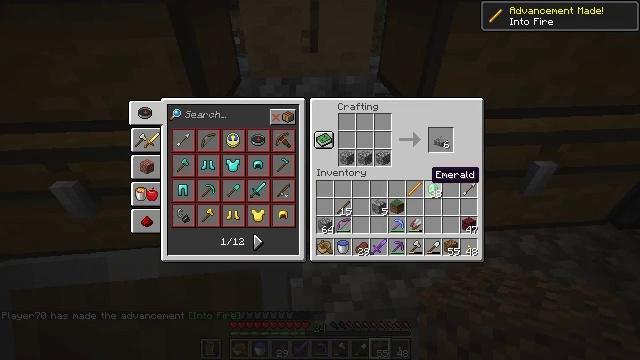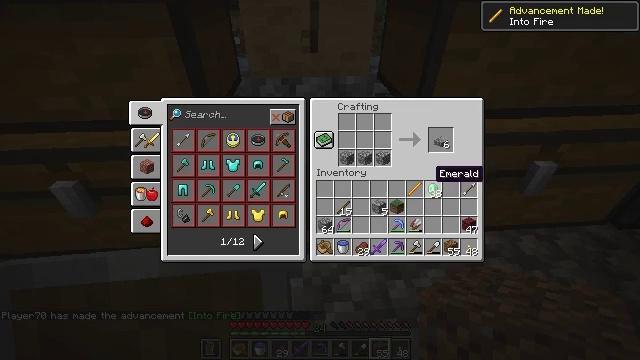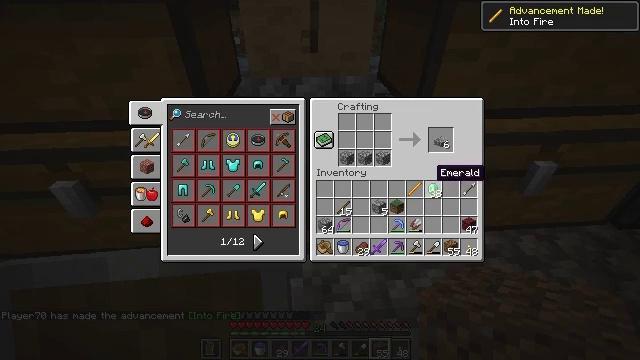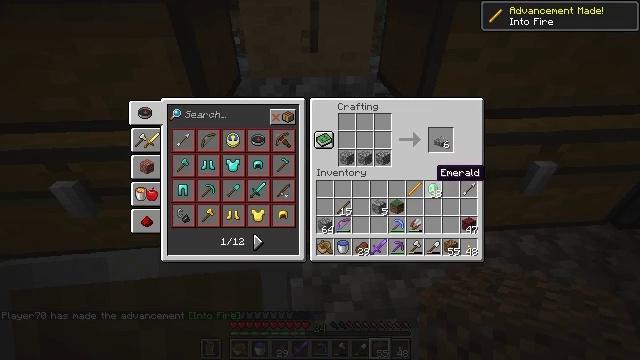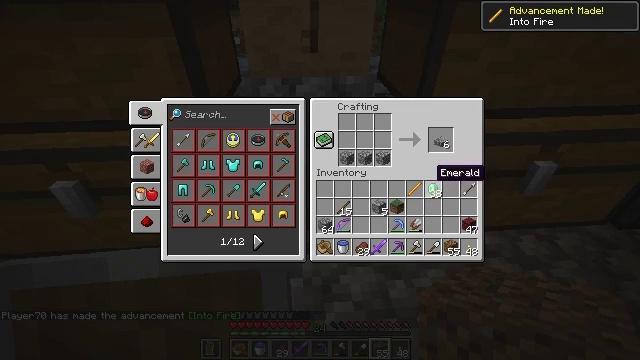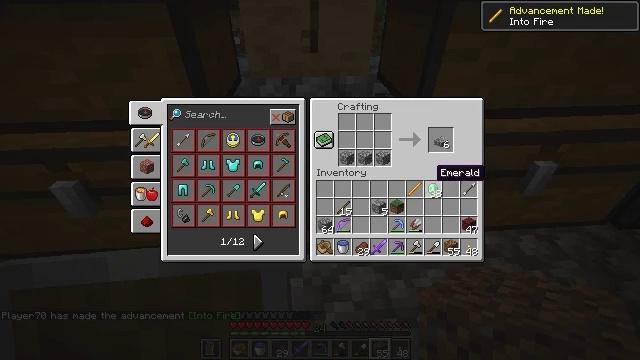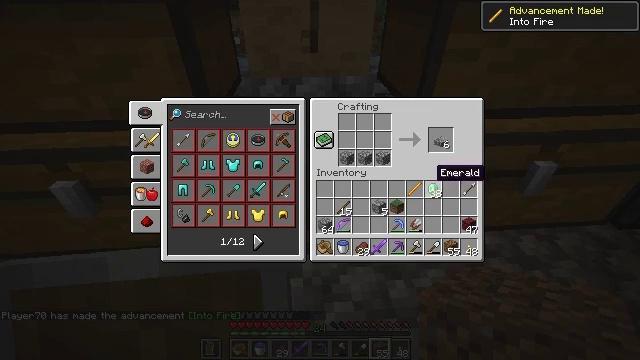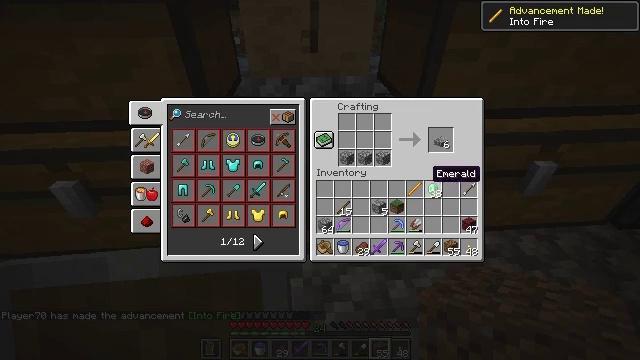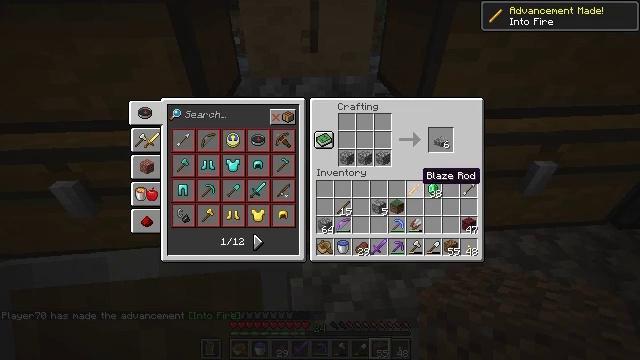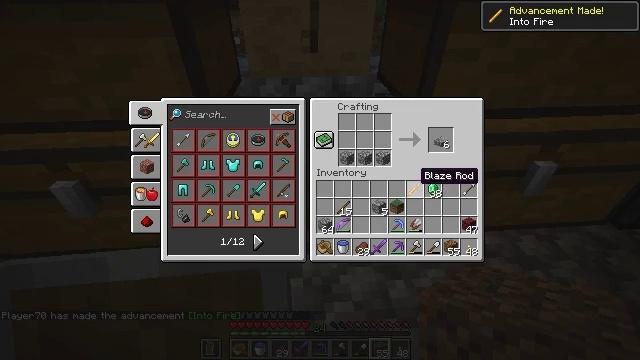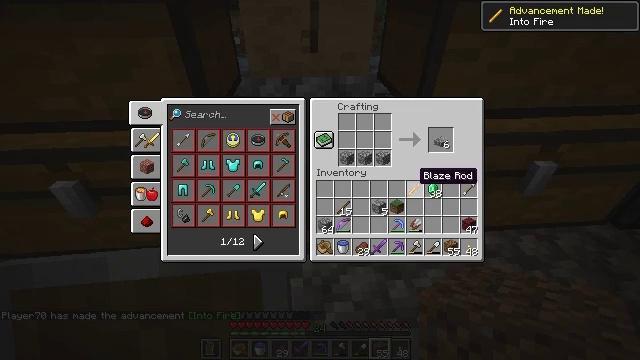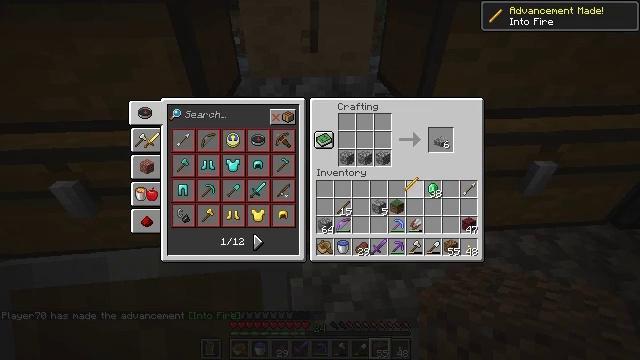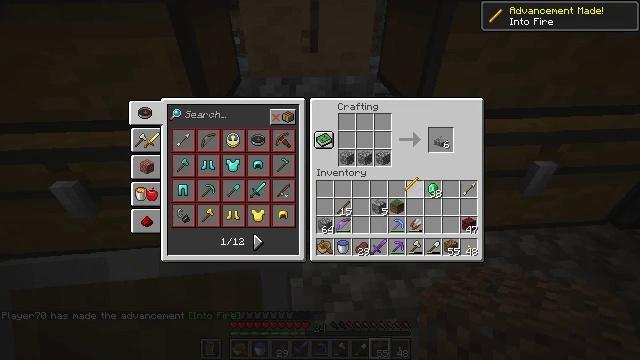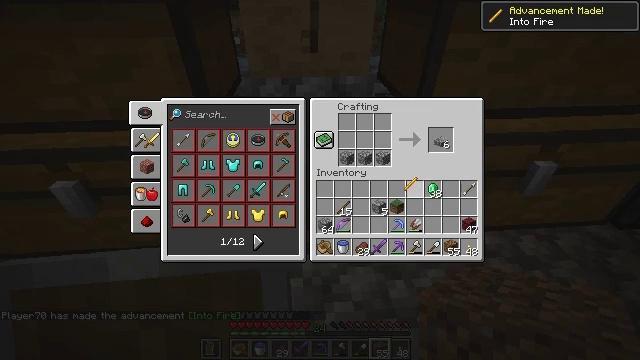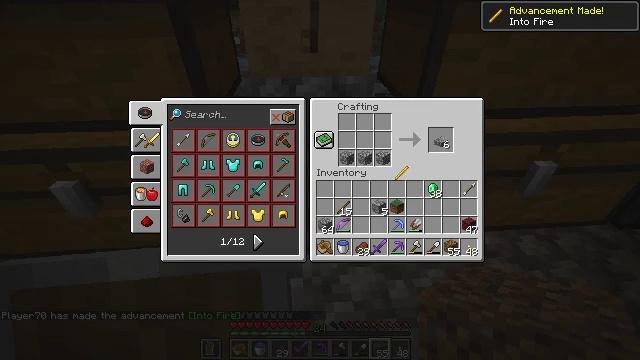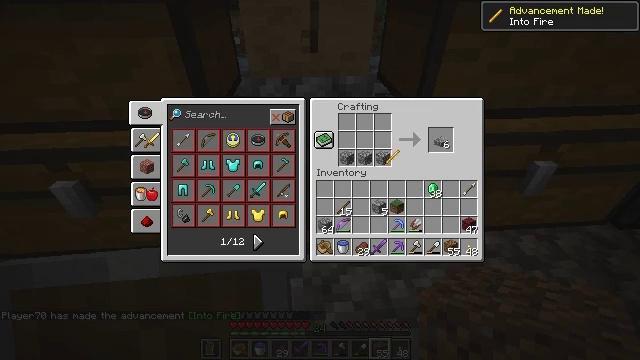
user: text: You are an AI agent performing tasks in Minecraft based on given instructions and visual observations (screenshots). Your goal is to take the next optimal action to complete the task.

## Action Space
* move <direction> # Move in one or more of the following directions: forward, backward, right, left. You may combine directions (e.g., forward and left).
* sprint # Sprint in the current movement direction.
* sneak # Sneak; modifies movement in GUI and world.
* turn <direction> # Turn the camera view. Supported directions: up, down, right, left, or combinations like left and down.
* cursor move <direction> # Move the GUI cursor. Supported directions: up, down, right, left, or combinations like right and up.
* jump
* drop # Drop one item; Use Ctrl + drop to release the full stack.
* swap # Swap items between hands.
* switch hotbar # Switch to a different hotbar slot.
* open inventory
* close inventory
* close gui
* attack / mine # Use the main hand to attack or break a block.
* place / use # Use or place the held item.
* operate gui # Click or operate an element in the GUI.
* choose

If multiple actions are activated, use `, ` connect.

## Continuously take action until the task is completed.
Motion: motion action
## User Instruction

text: Use blaze rod and cobblestones to craft a brewing stand.
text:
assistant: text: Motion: no_op
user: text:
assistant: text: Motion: no_op
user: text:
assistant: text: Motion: no_op
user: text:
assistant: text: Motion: no_op
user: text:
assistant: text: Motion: no_op
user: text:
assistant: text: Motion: no_op
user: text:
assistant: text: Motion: no_op
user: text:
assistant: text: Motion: turn left
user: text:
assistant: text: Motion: no_op
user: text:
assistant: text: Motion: no_op
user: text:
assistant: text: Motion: attack / mine
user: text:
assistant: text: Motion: attack / mine
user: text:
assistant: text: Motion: attack / mine
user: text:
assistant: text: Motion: turn left and up
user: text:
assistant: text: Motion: turn left and up
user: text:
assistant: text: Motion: turn left and up
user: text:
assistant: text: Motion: no_op
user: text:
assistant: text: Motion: no_op
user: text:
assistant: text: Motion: no_op
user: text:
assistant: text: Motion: no_op
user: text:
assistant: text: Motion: no_op
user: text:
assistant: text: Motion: no_op
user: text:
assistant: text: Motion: attack / mine
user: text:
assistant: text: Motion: attack / mine
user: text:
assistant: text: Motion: no_op
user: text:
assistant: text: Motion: no_op
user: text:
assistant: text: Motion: no_op
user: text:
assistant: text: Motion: turn right
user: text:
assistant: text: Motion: turn right
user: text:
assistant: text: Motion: turn right